Interaction volume radius: 5 \u00c5
Interaction volume height: 15 \u00c5
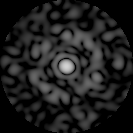
Disorder parameter: 0.8718